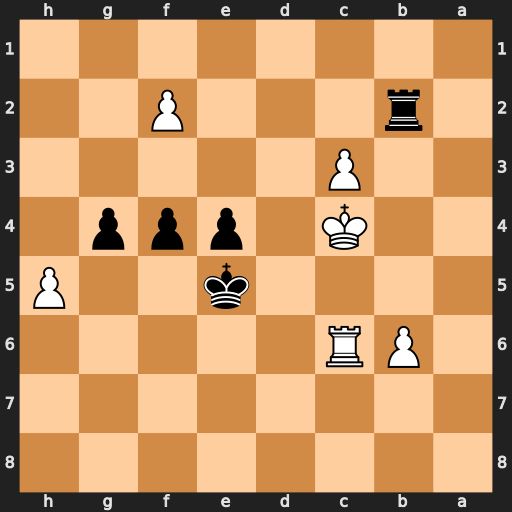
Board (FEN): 8/8/1PR5/4k2P/2K1ppp1/2P5/1r3P2/8
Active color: b
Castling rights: -
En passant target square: -
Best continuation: e3 fxe3 f3